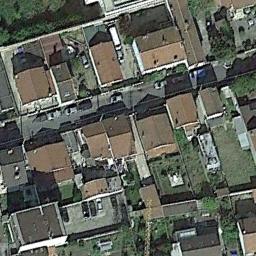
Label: dense_residential